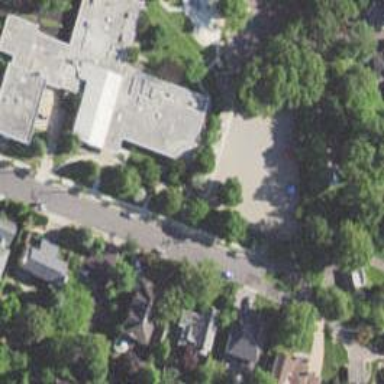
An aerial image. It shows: Historic school.